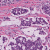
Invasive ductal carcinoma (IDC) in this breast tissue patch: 1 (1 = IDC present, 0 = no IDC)